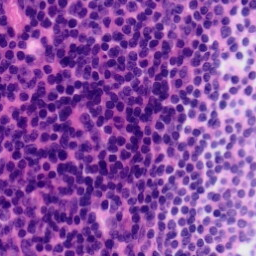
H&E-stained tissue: Tonsil